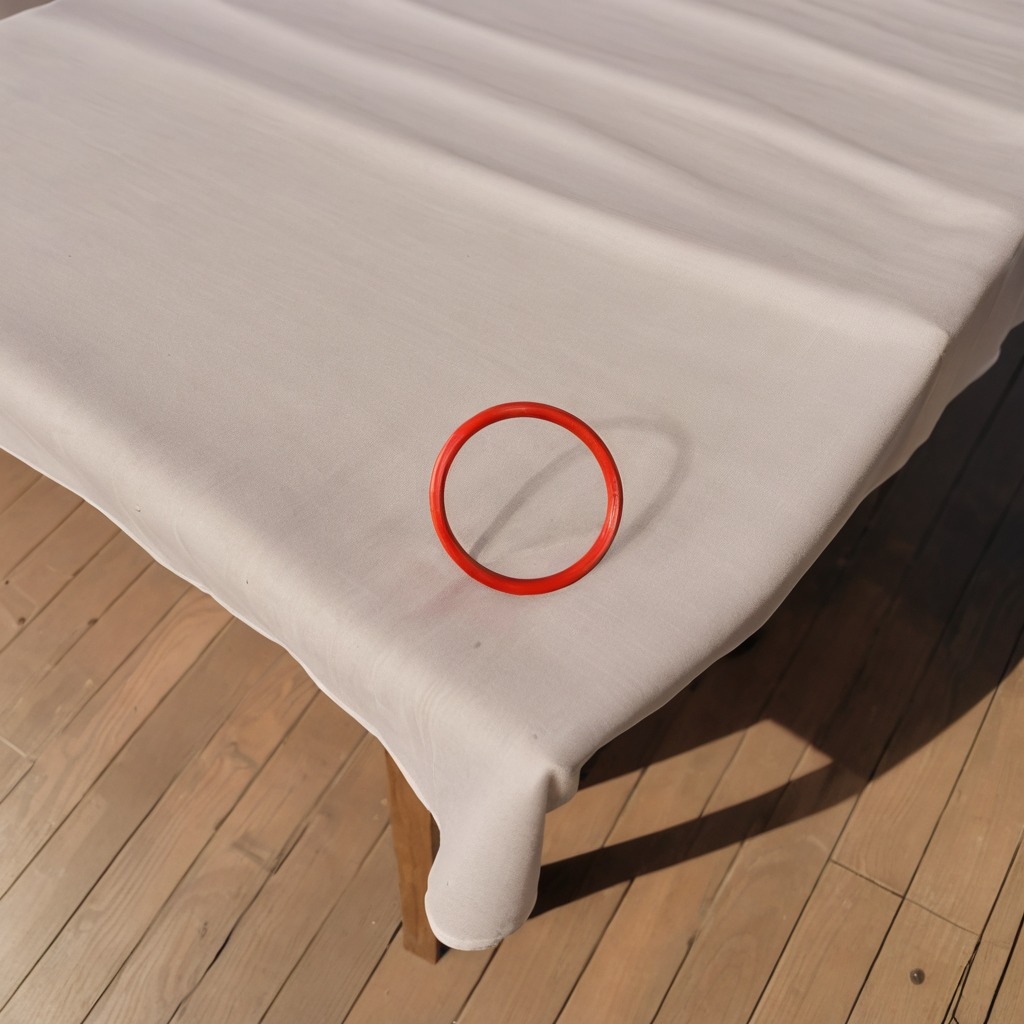
A rubber O-ring lying on the wooden table.